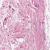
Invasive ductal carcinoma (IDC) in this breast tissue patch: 0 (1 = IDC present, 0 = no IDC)